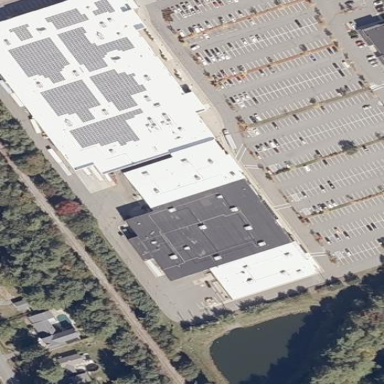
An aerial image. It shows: Retail building.